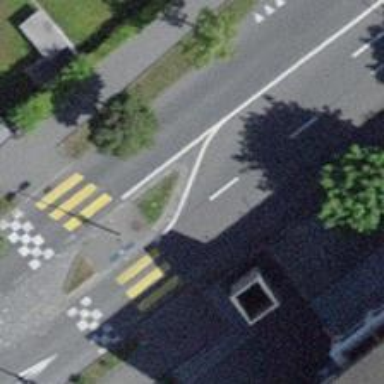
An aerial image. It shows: Footway with asphalt surface featuring zebra crossing.